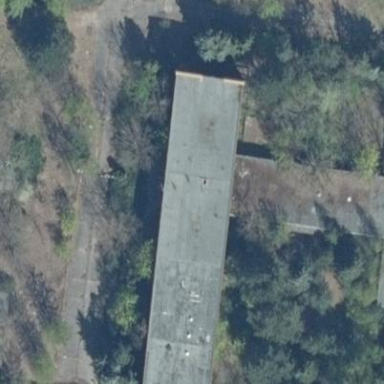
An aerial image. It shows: Ruins of building.